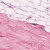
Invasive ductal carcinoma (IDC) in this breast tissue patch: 0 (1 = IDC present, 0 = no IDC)